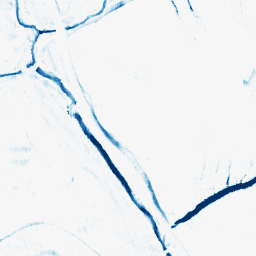
Category: morphological
Decomposition family: morphological_rect
Decomposition parameters: operation: closing
width: 5
height: 10
Upsampling method: bicubic_16x
Upsampling parameters: scale: 16
Upsampling scale: 16